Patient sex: M
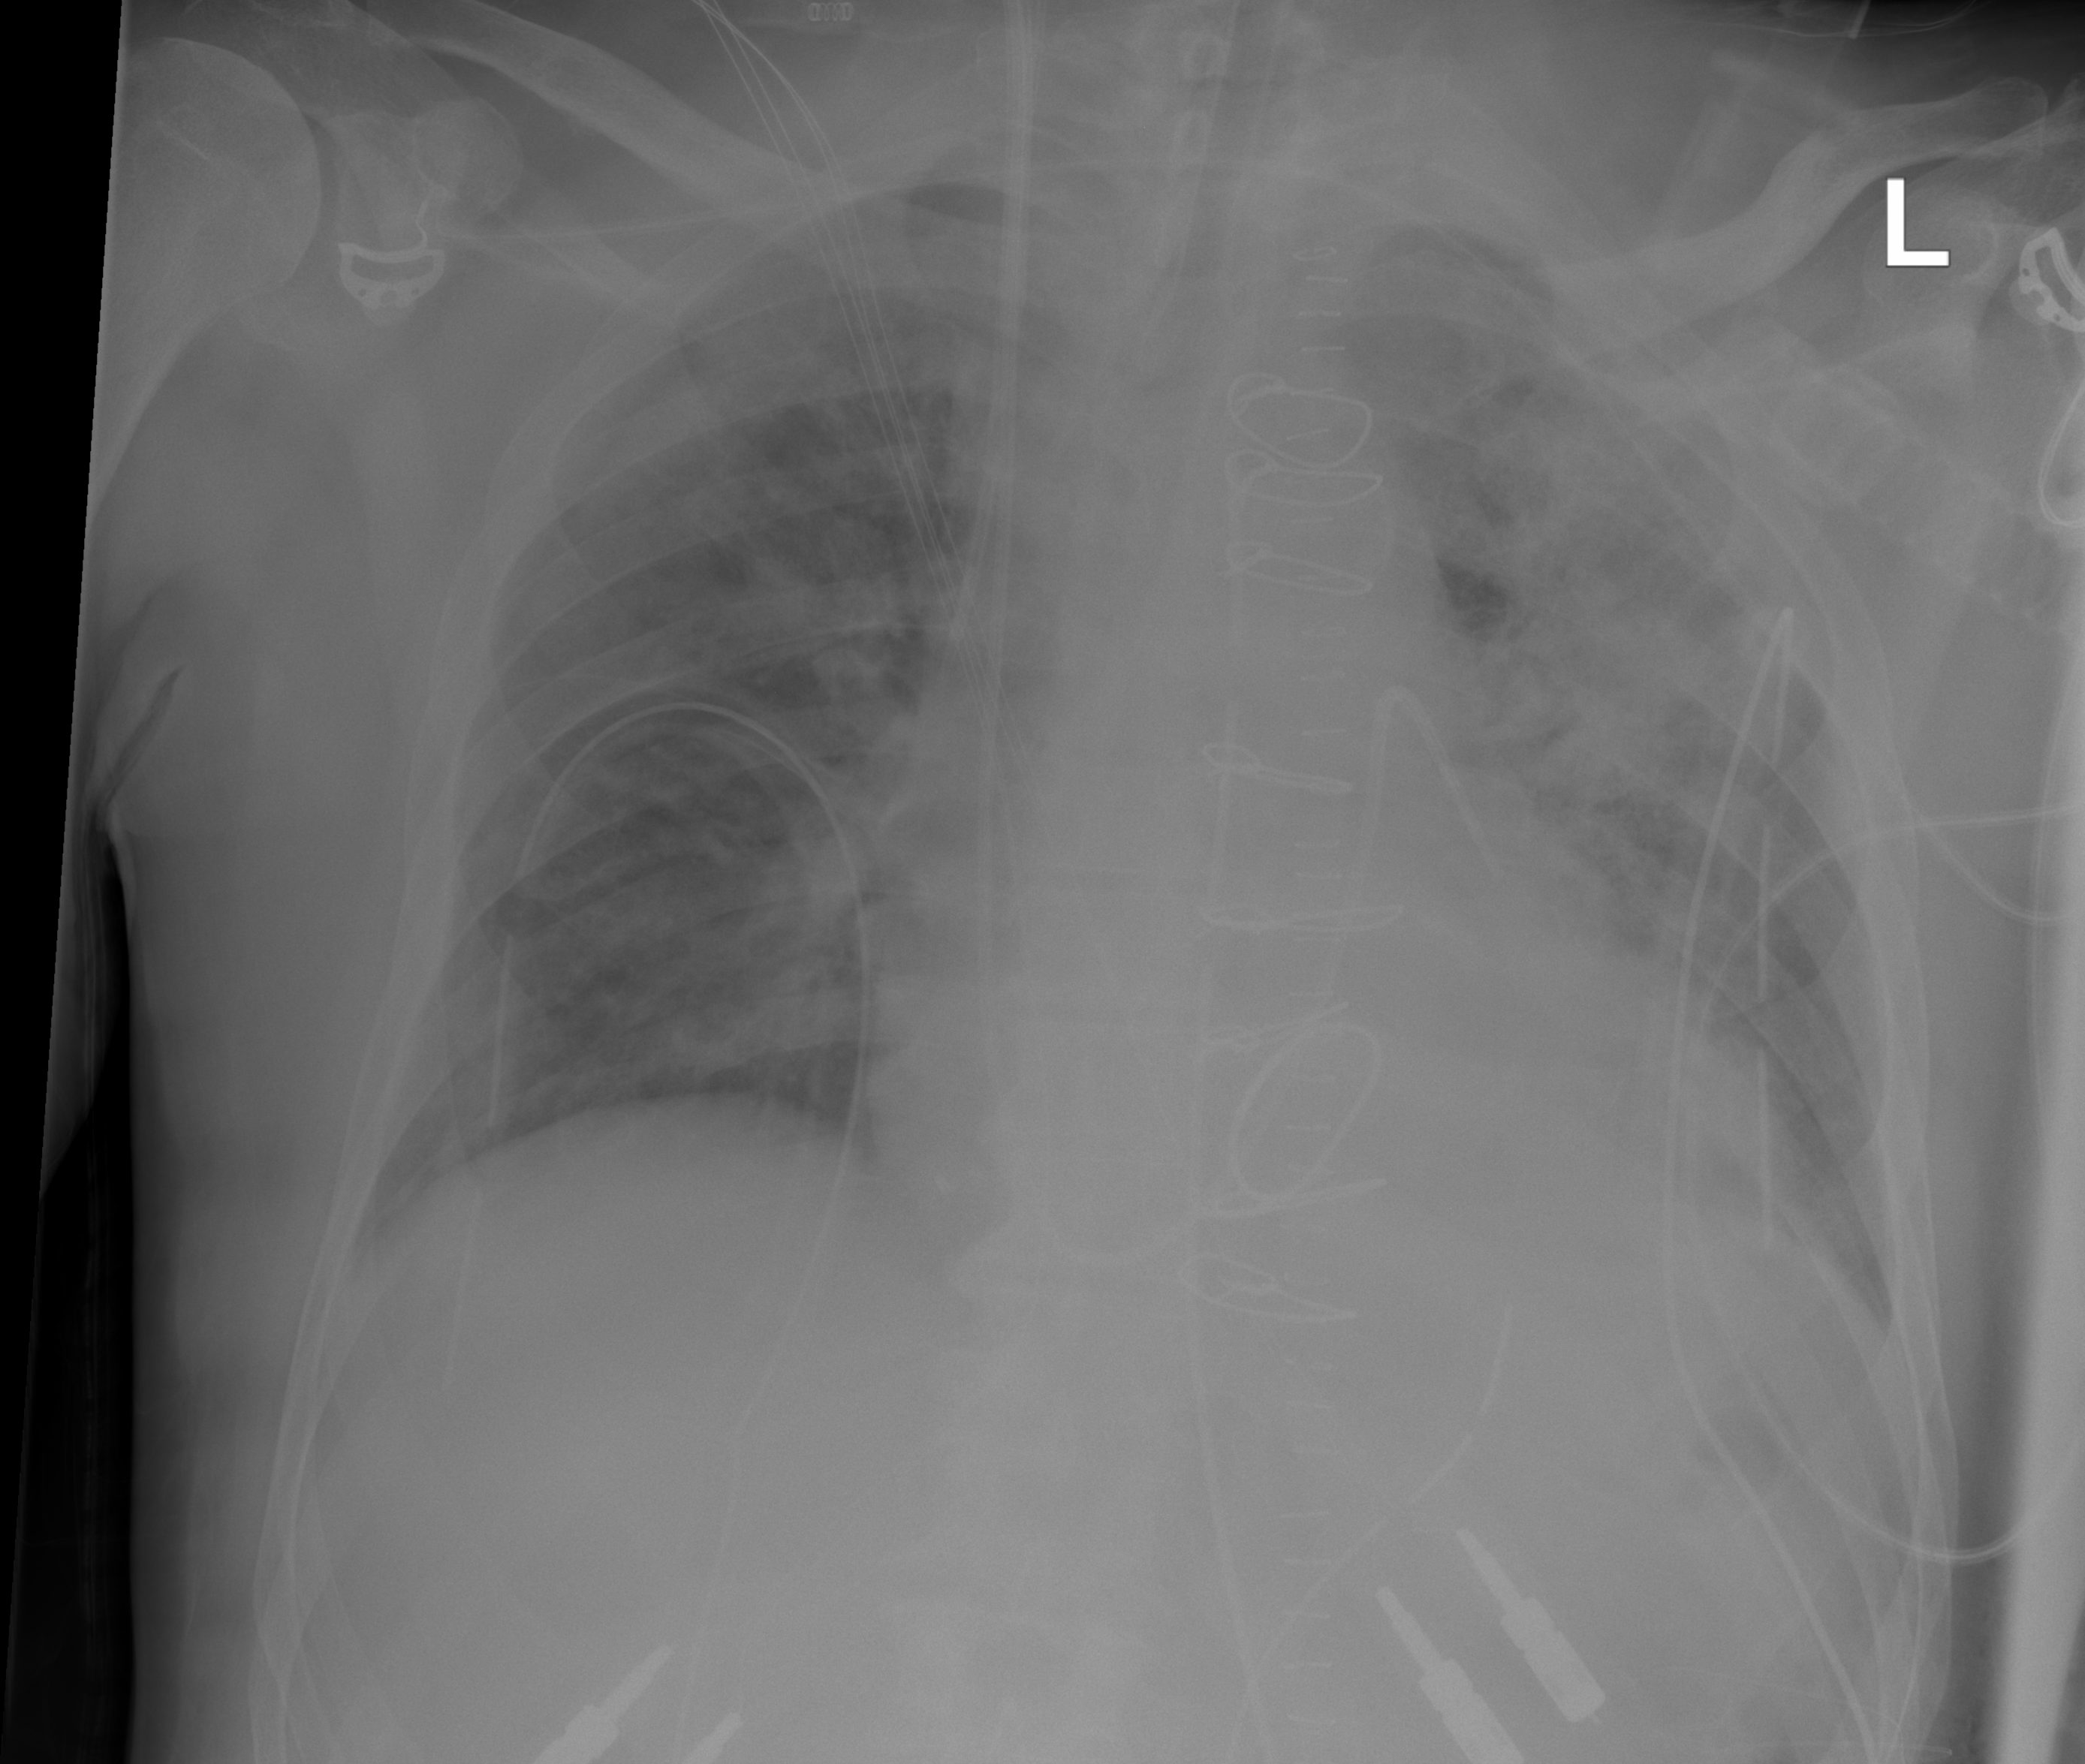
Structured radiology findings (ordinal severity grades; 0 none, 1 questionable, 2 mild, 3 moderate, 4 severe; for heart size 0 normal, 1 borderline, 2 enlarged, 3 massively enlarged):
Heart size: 0
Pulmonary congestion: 0
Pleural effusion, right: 0
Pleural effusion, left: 0
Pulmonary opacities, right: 0
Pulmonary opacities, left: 2
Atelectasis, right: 0
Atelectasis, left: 0